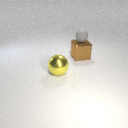
small gray rubber sphere above large brown metal cube